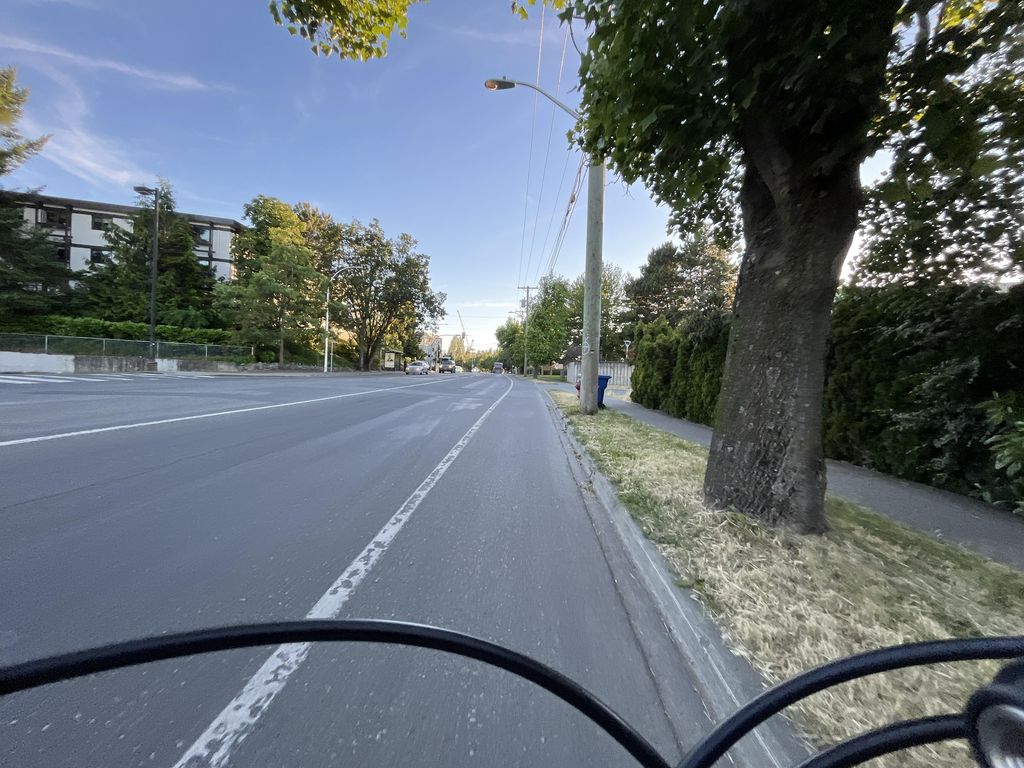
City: victoria